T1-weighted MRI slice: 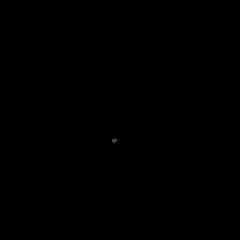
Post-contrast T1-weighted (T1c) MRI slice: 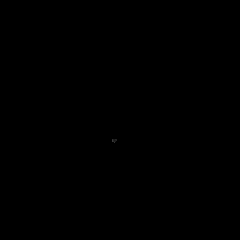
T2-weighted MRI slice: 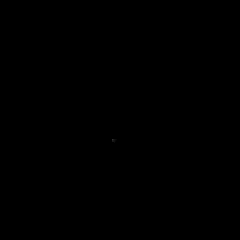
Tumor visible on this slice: no